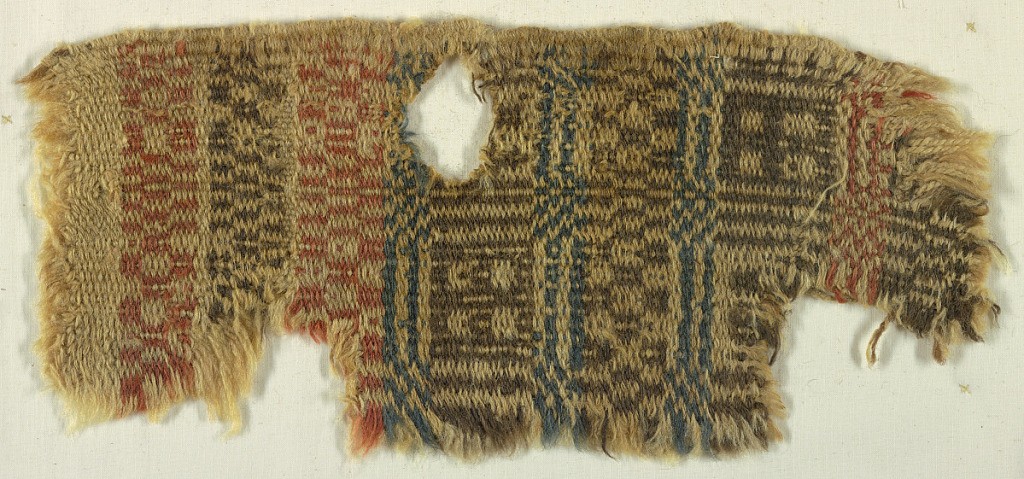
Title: Fragment
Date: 6th–10th century
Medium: wool Technique: woven compound, complementary wefts, 1&2 twill
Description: Ground is divided into squares each of which encloses groups of smaller squares. In tan, blue, brown and red. One selvage present.